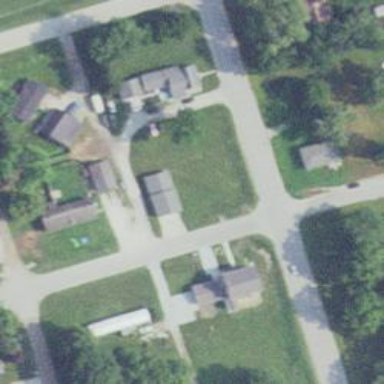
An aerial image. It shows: Alley classified as service road.